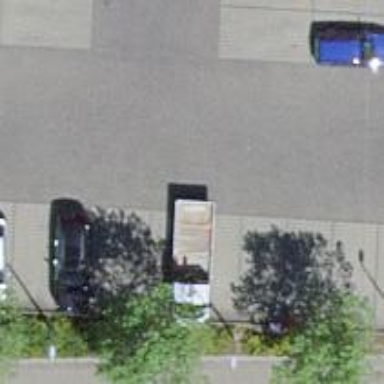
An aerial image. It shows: Parking aisle designated as service road.